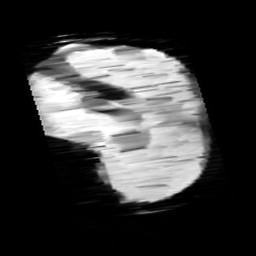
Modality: minIP
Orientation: sagittal
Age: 9
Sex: male
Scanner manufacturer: siemens
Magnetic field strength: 3 T
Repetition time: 0.027 s
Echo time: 0.02 s